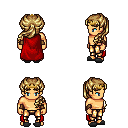
a pixel art fantasy rpg character, male body template, human, tanned skin, red cape, gold greaves, blonde princess hairstyle, gold tiara, cloth bracers, gray slippers, four views (front, back, left, right), 2x2 character sprite sheet, small pixel art, hard edges, no anti-aliasing